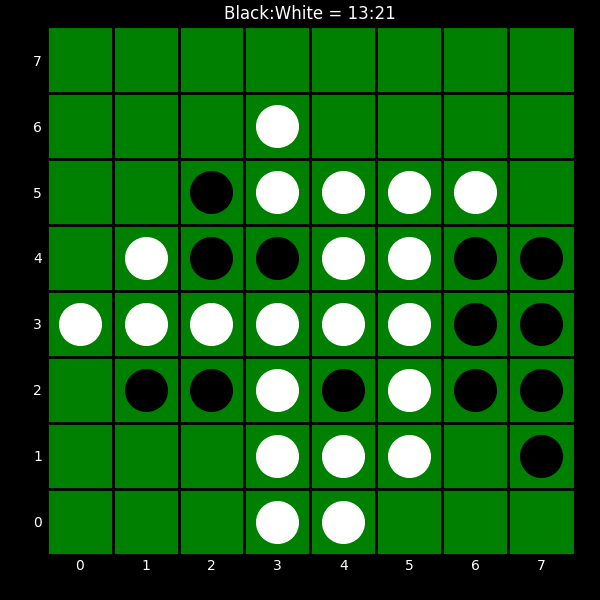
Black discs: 13
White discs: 21